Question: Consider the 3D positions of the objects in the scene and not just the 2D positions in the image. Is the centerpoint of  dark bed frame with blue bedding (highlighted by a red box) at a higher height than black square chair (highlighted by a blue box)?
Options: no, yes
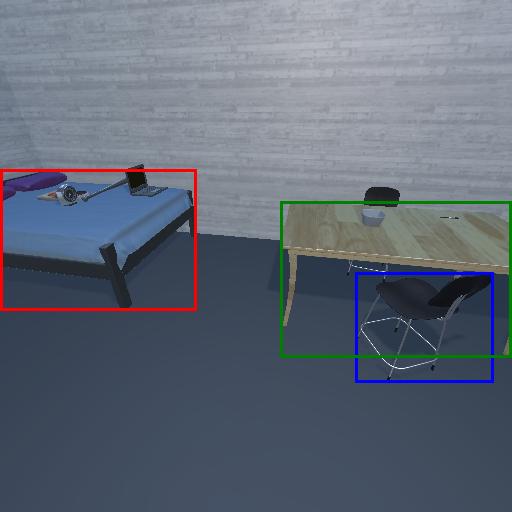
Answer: no